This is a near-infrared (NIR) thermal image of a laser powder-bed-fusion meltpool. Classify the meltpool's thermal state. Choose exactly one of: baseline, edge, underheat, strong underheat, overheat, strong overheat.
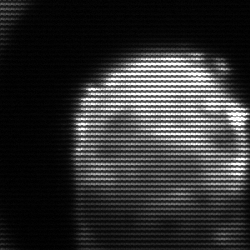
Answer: edge